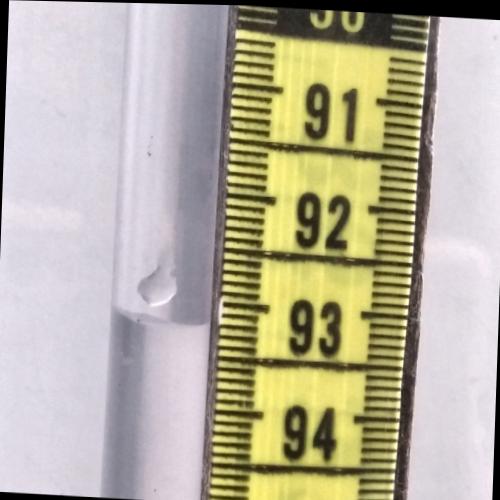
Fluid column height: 93.2 cm